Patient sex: M
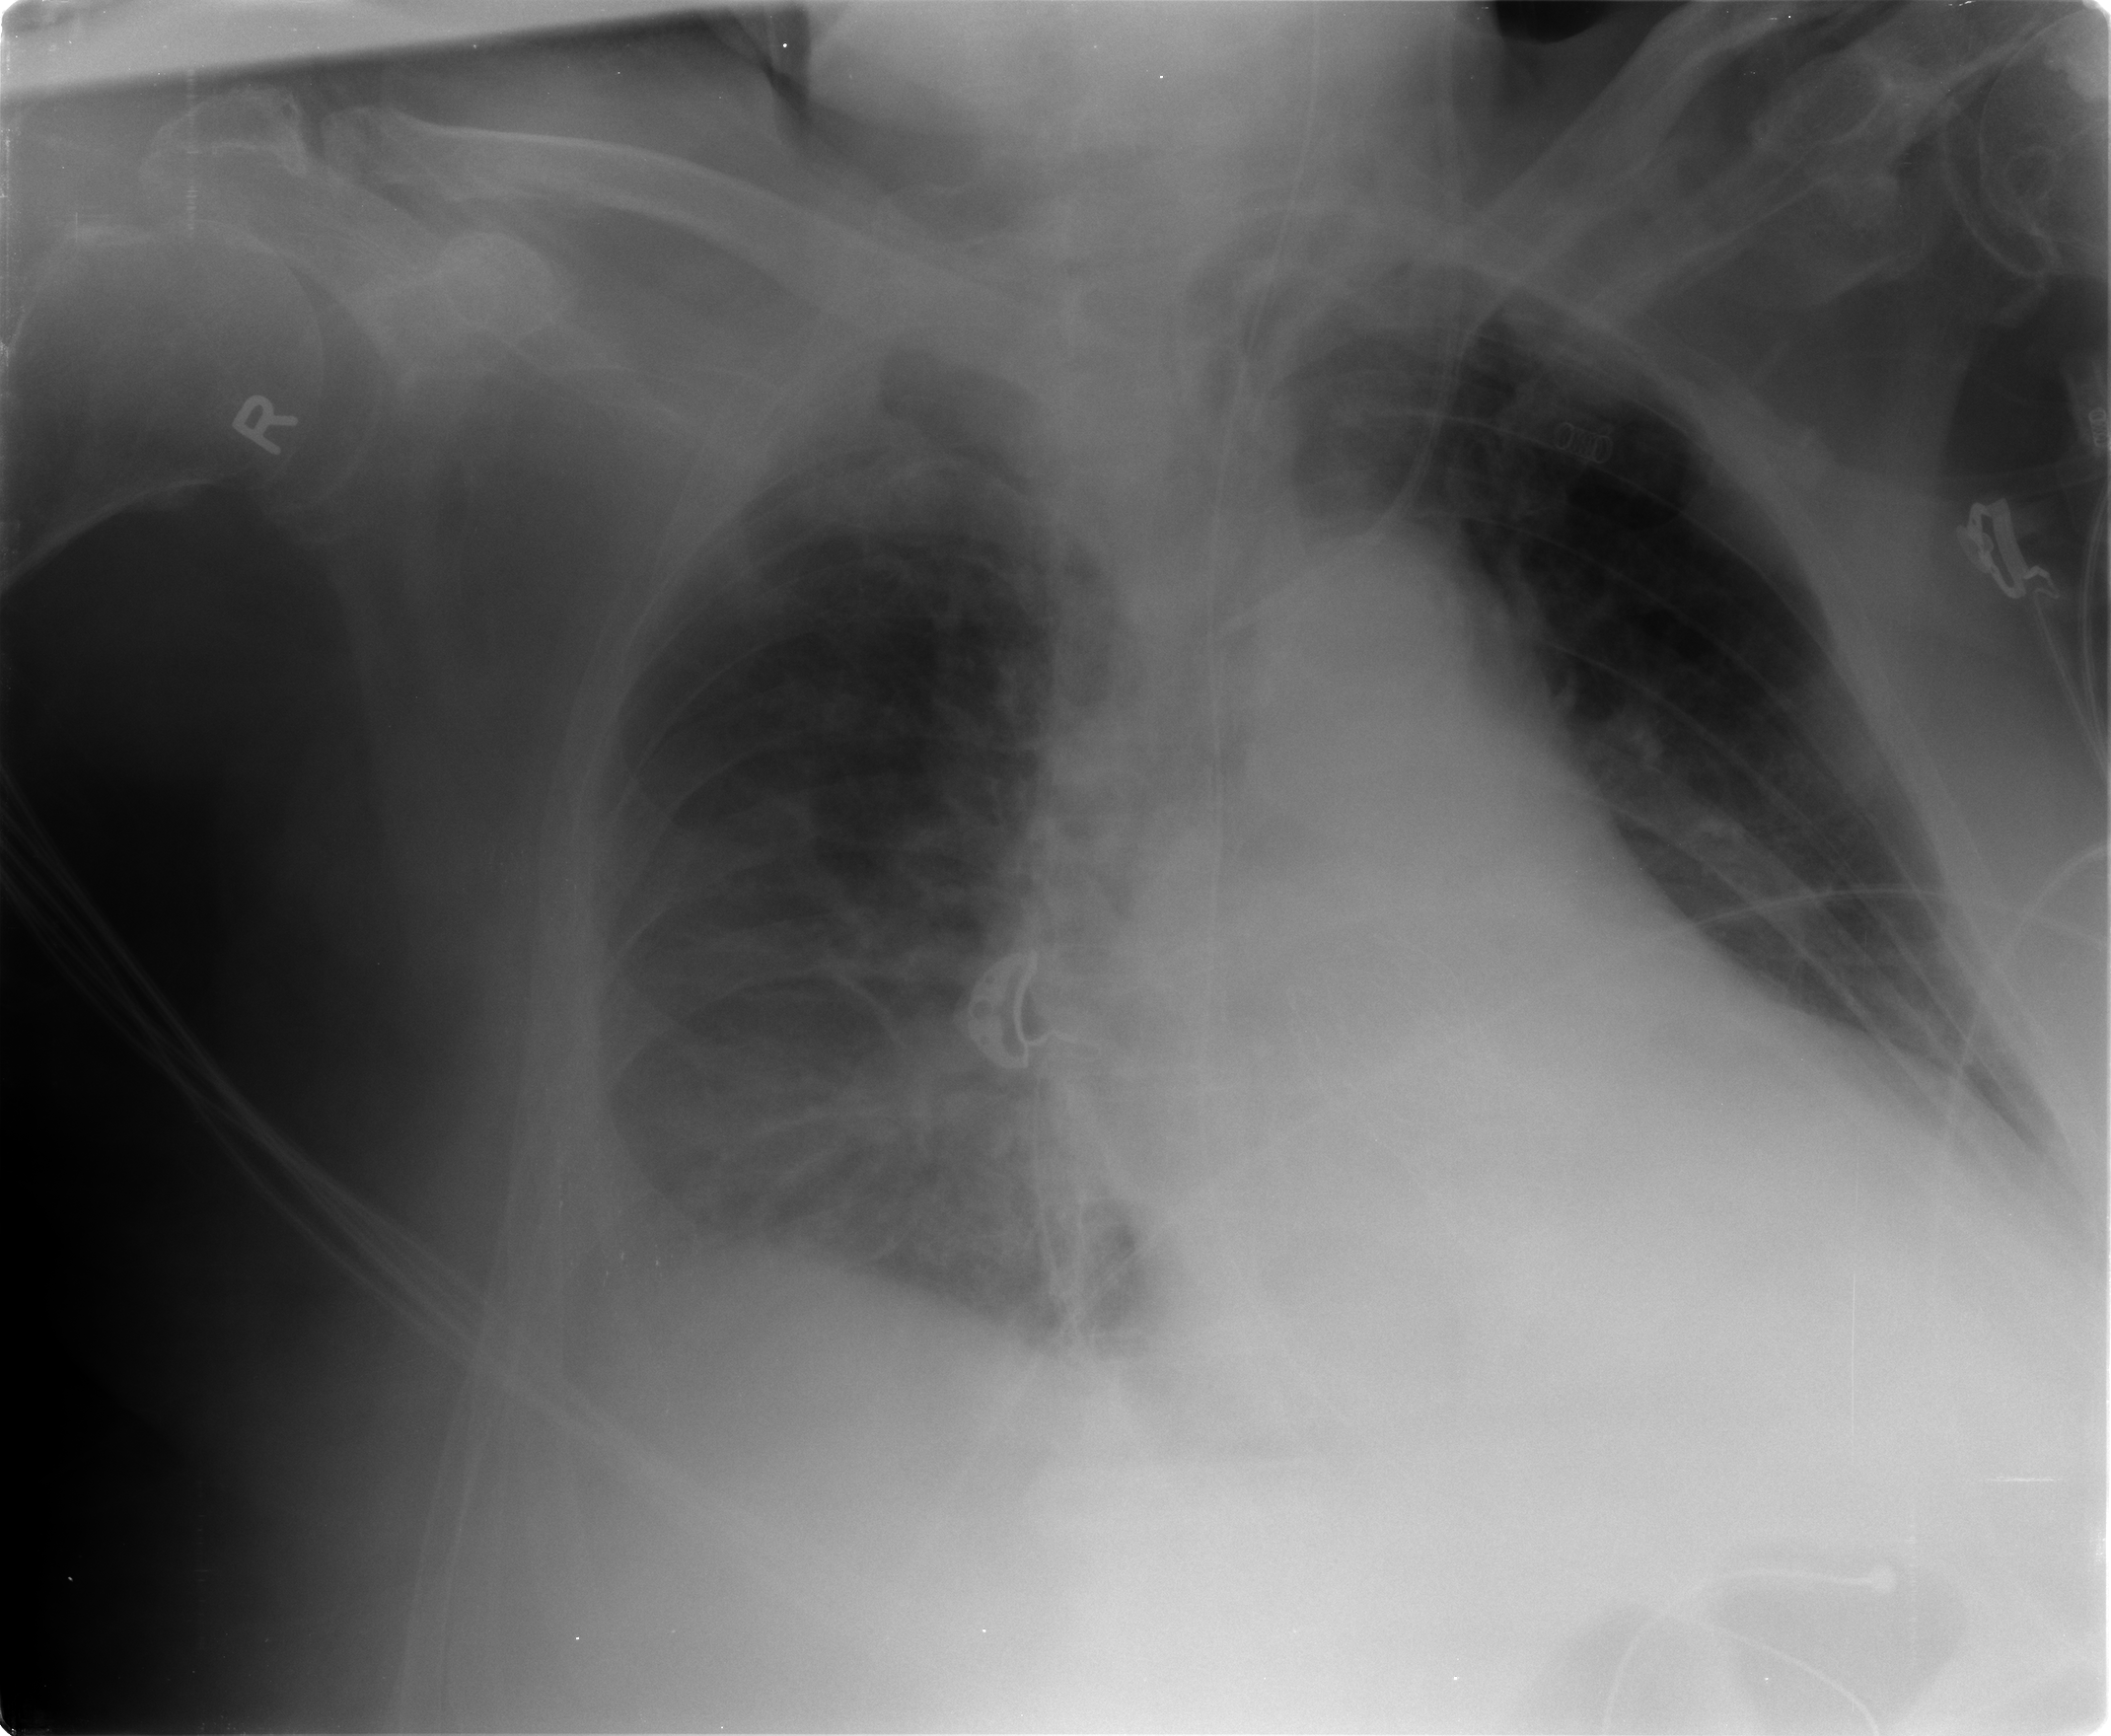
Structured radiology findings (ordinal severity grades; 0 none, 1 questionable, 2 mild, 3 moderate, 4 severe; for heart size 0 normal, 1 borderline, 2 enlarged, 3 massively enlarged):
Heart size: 2
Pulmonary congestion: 2
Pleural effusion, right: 2
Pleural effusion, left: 2
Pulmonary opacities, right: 2
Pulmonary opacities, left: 2
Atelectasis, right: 2
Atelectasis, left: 2